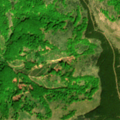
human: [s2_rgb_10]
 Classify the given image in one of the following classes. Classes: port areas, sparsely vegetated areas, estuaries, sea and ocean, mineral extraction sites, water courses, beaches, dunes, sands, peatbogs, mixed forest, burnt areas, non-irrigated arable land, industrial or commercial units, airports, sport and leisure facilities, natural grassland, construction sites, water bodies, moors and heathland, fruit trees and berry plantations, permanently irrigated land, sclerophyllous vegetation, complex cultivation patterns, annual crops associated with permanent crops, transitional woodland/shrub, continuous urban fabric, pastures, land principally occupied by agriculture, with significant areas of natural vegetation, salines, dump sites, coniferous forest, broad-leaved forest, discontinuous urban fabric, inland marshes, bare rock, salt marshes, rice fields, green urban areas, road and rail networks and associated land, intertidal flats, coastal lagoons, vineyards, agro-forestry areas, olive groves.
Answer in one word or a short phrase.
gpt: broad-leaved forest, coniferous forest, natural grassland, transitional woodland/shrub